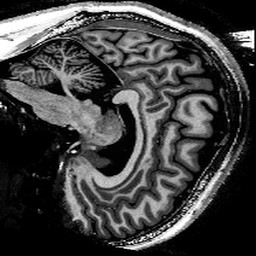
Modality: T1w
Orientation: sagittal
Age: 25
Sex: male
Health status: healthy
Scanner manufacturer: siemens
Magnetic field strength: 9.4 T
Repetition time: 6 s
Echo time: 0.003 s